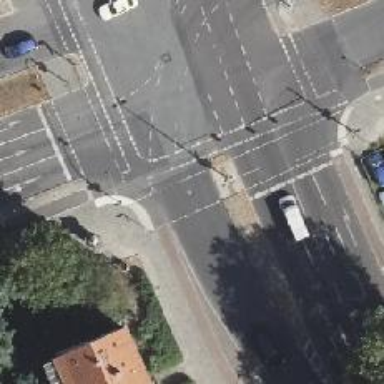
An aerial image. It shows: Asphalt road with primary highway designation. There is cycle track on the right side.